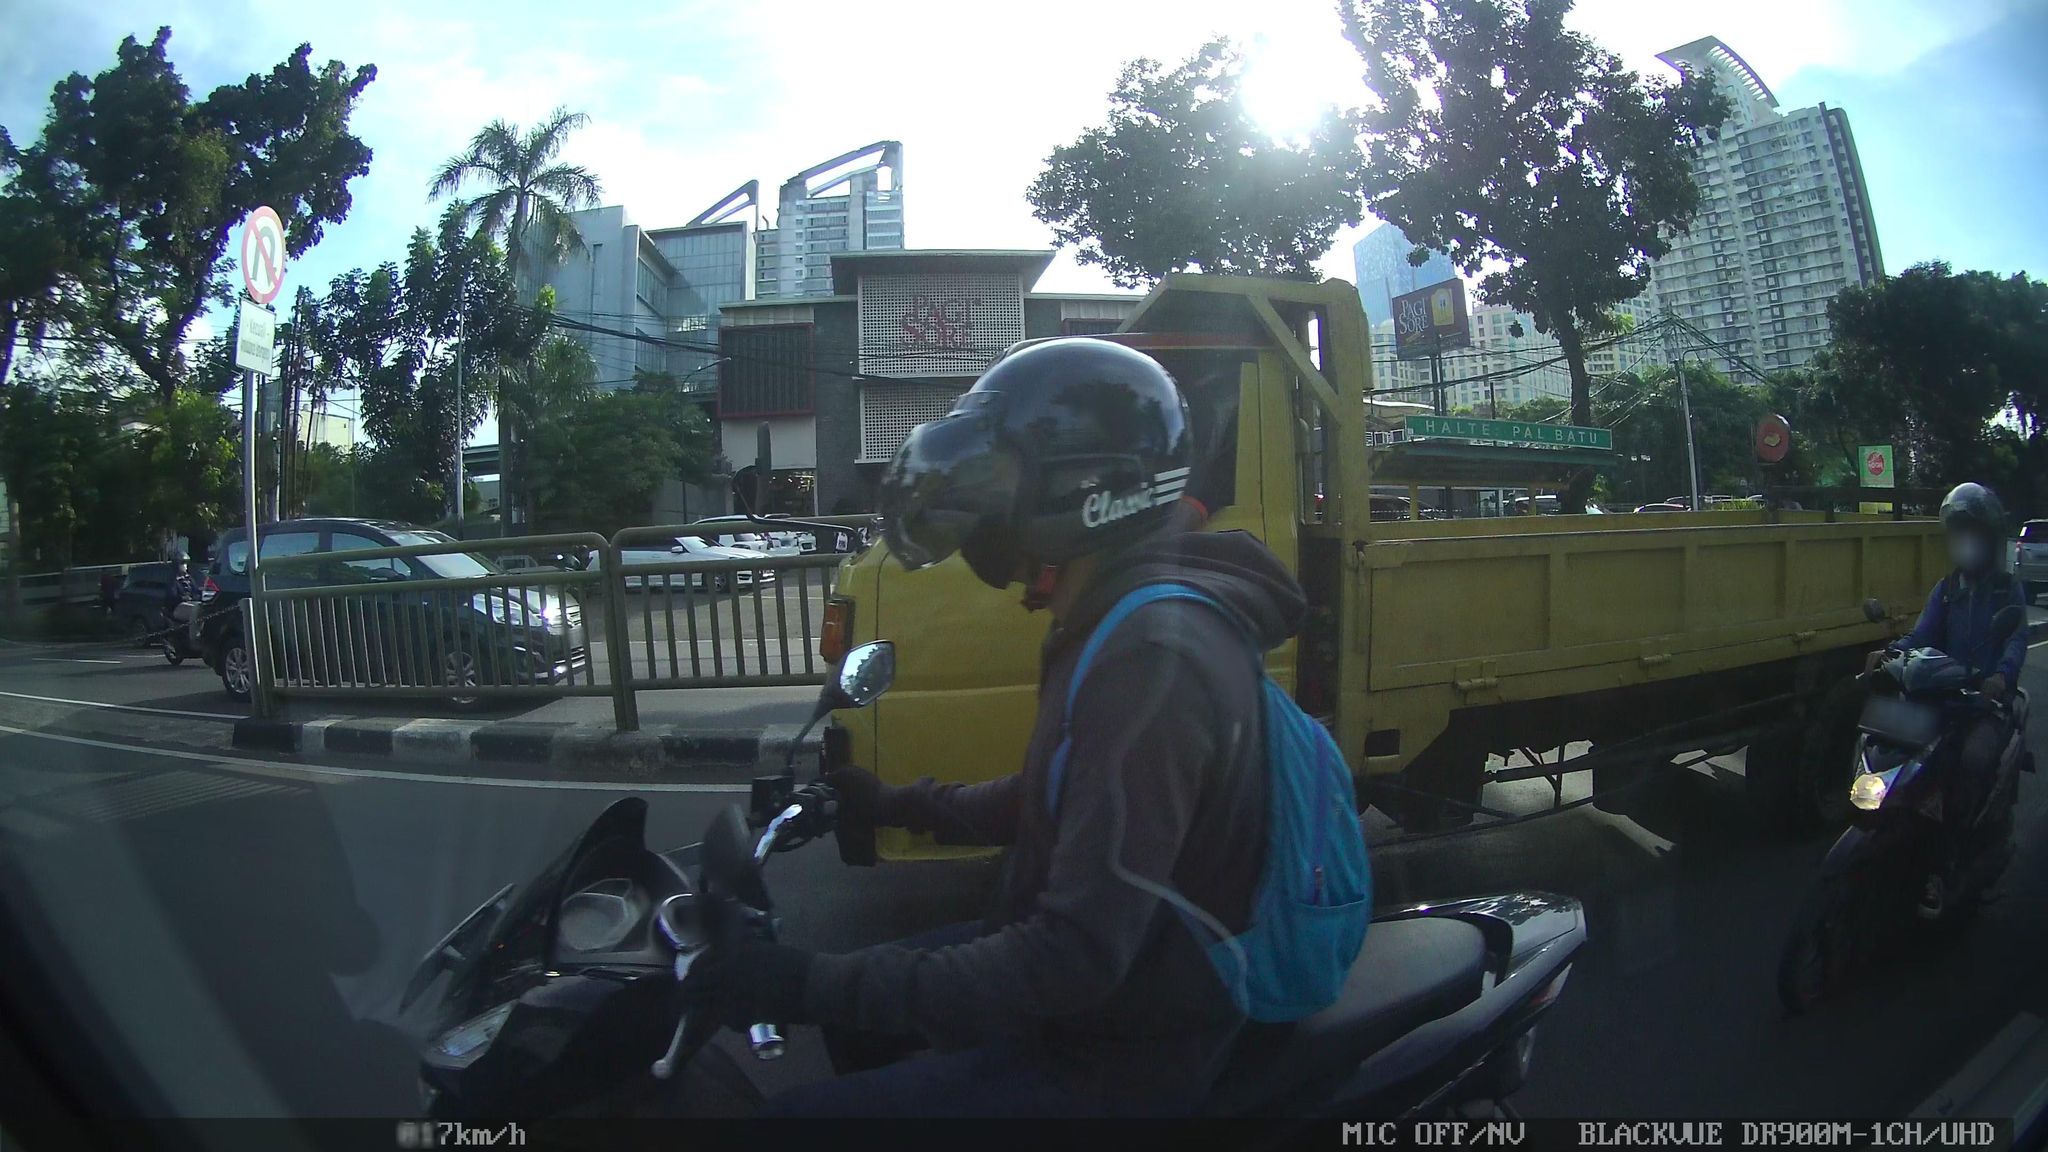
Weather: clear
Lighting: day
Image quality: good
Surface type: driving surface
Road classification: primary
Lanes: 2
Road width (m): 5
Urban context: urban centre
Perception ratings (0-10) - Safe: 0.42, Lively: 5.44, Beautiful: 5.94, Boring: 1.69, Depressing: 4.46, Wealthy: 7.66